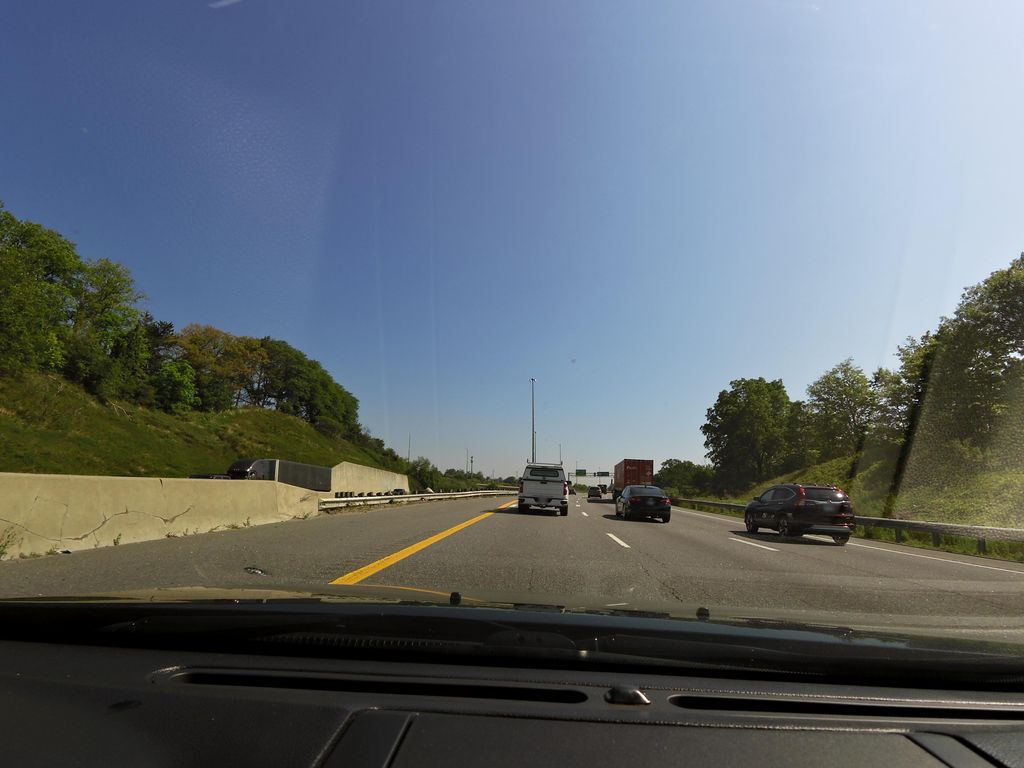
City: hamilton